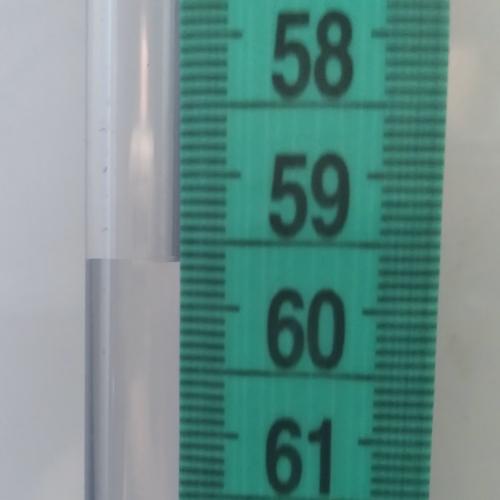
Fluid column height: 59.7 cm